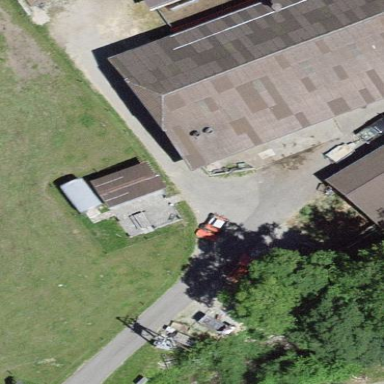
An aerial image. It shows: Rural barn.